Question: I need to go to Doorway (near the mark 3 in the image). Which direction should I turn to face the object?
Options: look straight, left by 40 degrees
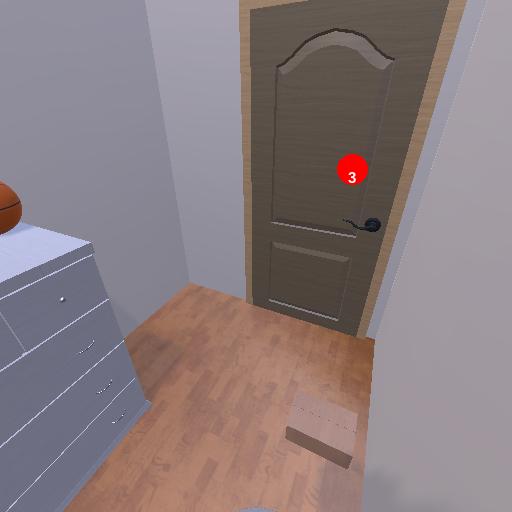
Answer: look straight